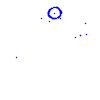
Particle: proton